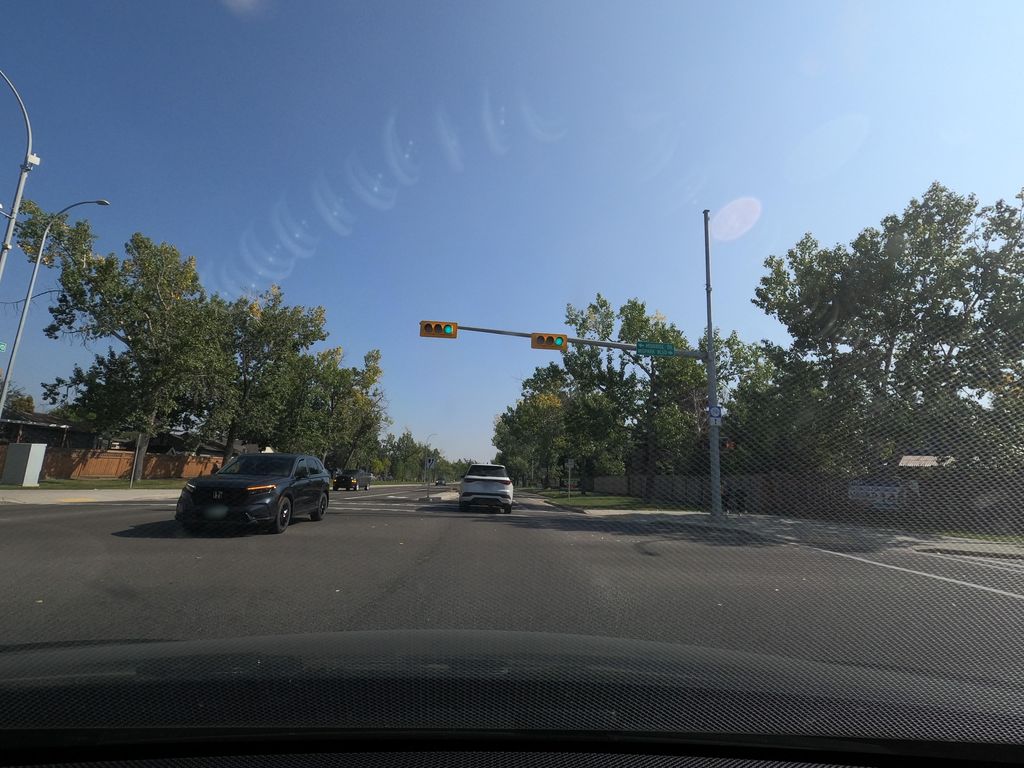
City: calgary